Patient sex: M
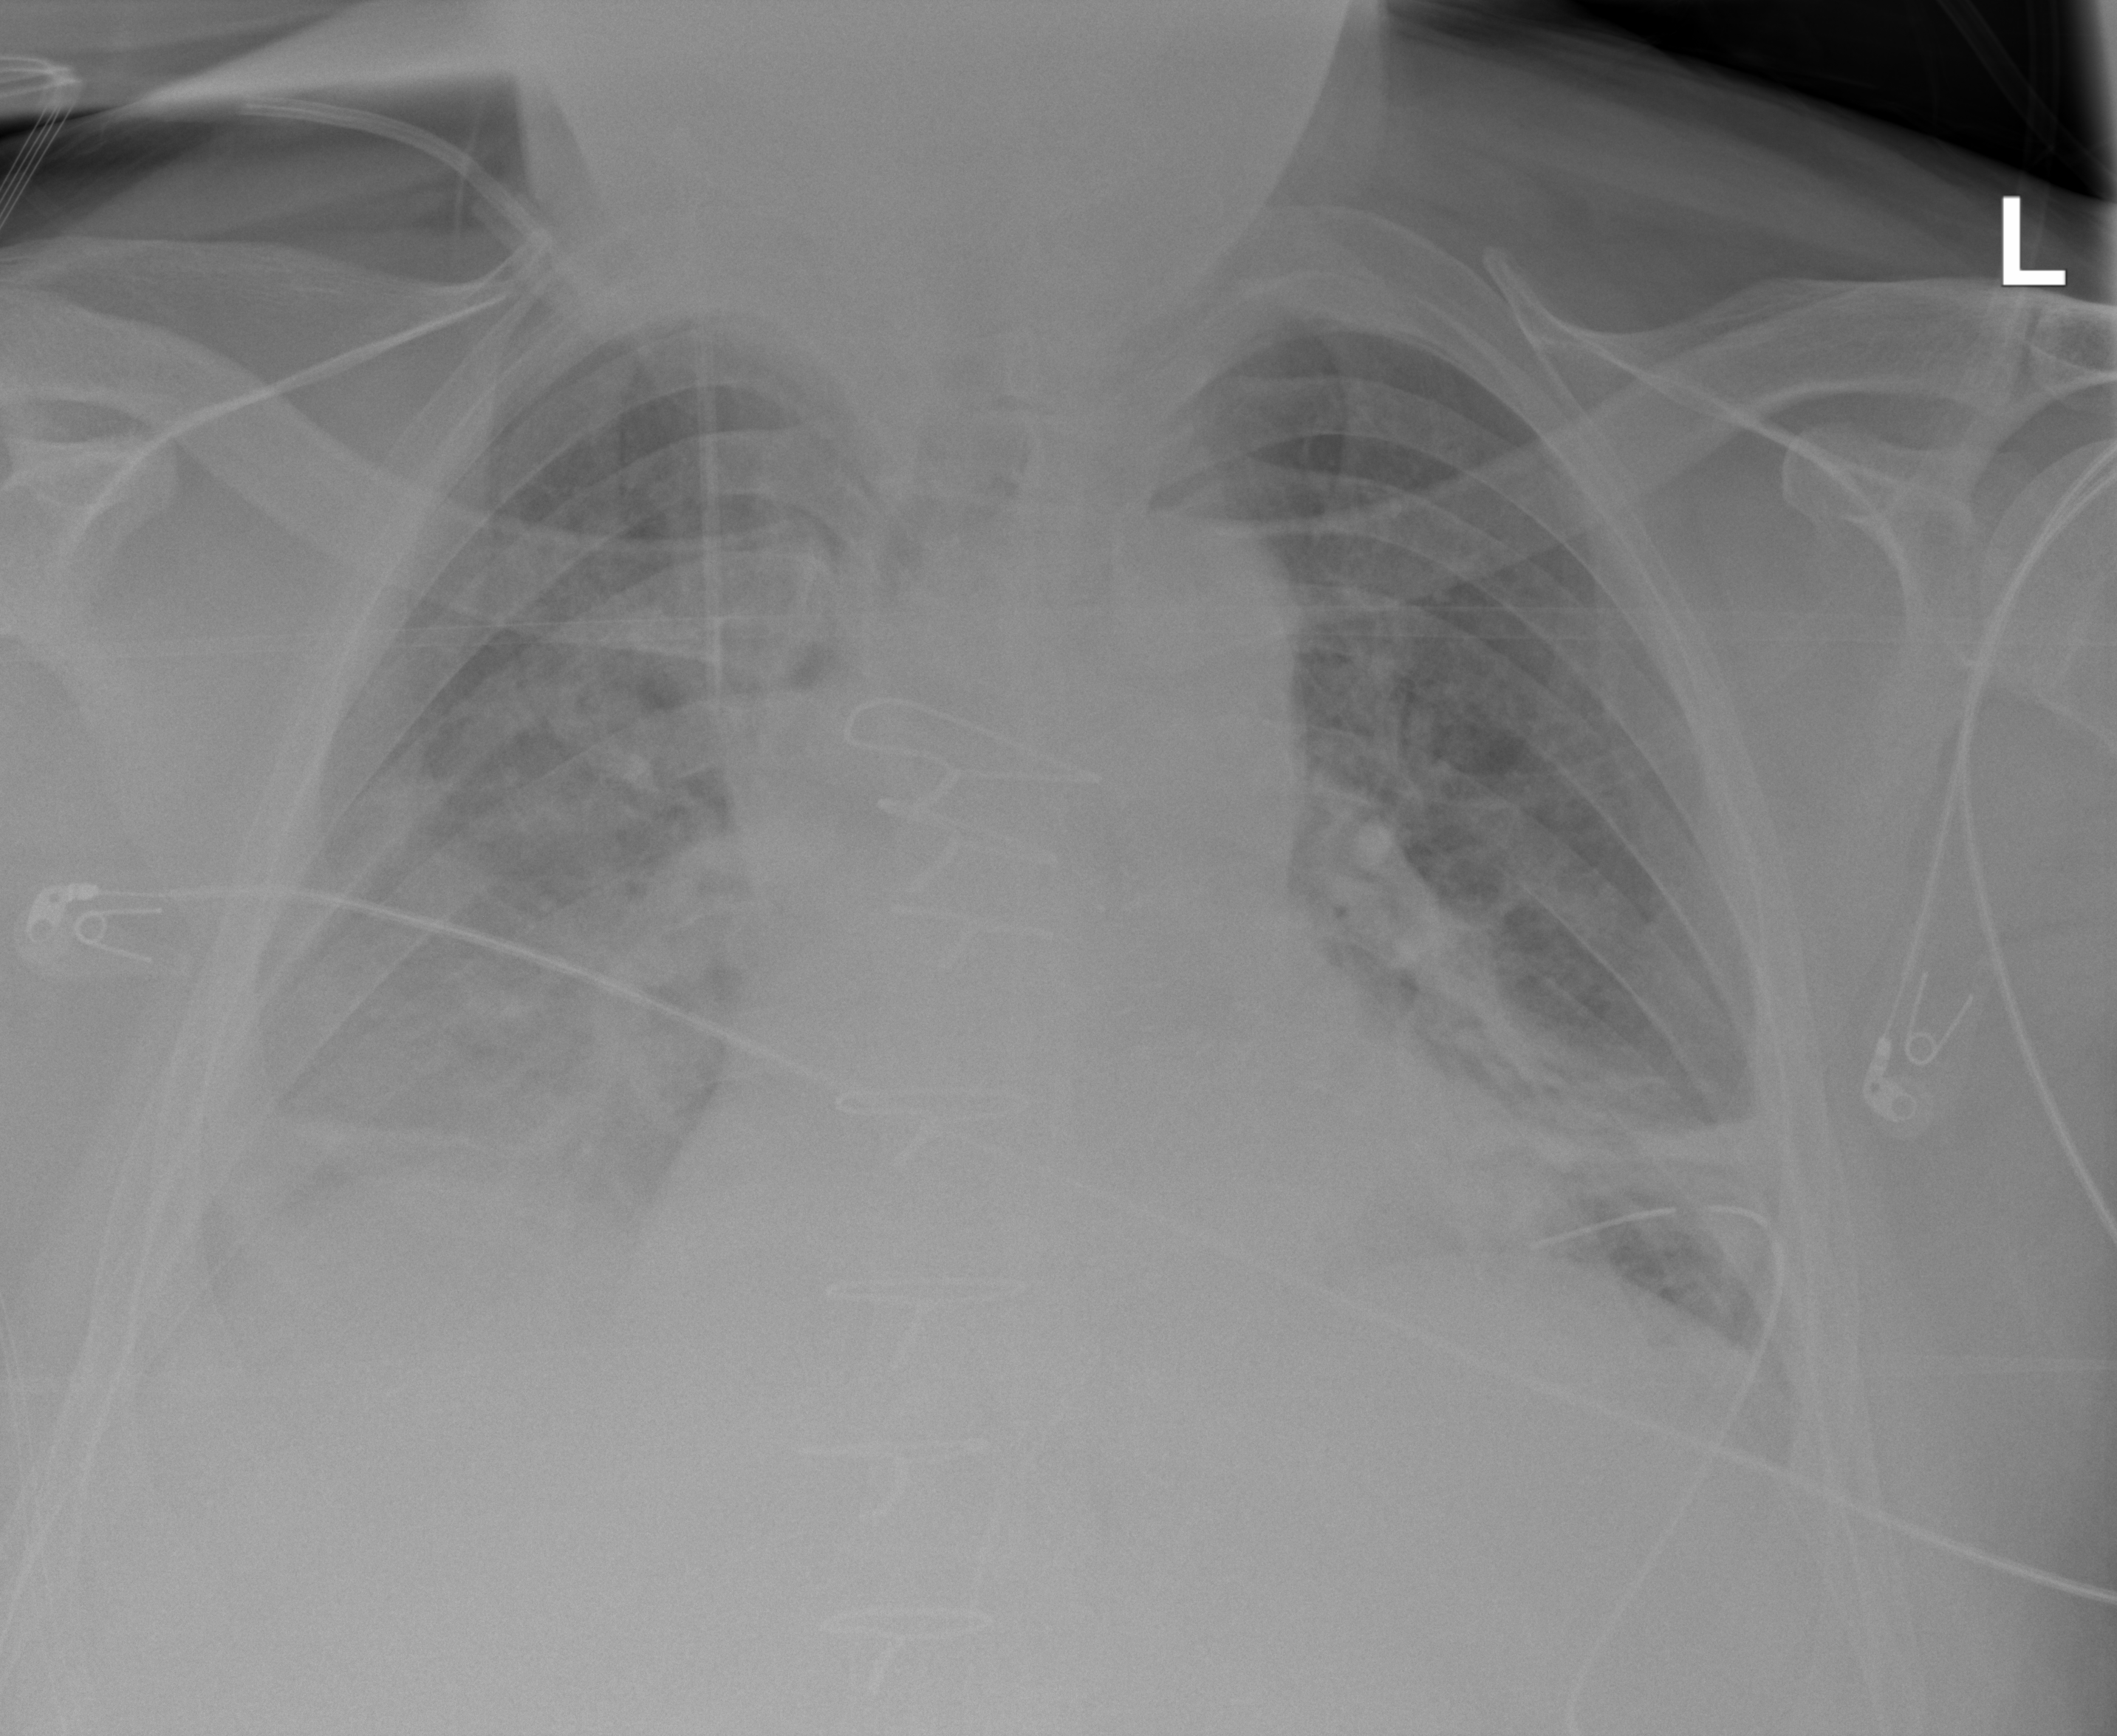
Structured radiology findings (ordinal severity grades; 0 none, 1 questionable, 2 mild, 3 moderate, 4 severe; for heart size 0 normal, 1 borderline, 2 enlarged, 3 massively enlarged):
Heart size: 2
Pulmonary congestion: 2
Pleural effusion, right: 2
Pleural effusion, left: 1
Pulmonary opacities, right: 2
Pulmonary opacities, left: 2
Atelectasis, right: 2
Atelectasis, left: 2